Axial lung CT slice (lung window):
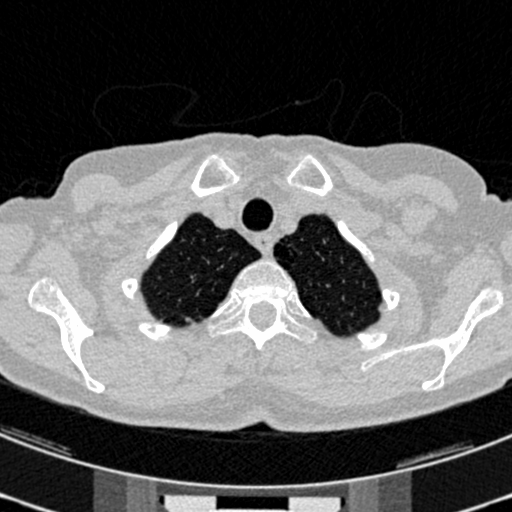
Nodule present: no